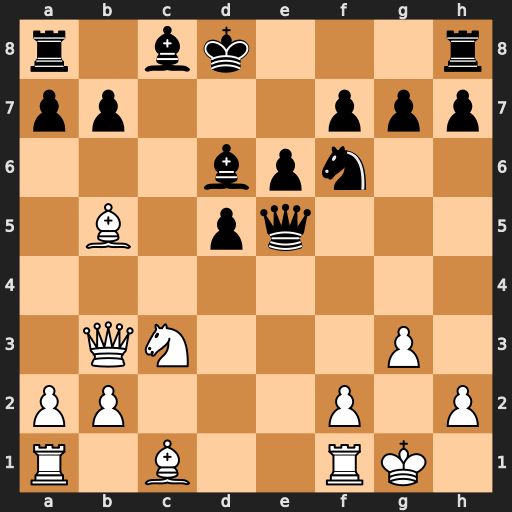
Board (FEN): r1bk3r/pp3ppp/3bpn2/1B1pq3/8/1QN3P1/PP3P1P/R1B2RK1
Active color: w
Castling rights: -
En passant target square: -
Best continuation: Bf4 Qxf4 gxf4